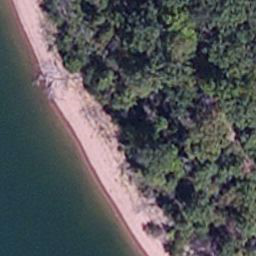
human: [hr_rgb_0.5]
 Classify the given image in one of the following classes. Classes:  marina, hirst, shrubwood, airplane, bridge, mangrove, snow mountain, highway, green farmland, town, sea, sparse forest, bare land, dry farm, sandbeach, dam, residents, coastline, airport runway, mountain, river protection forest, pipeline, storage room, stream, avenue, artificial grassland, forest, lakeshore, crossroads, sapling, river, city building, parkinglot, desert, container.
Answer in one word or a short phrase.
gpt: lakeshore